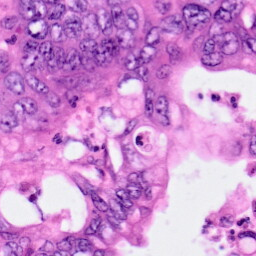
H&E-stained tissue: Pancreatic